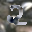
Label: 2